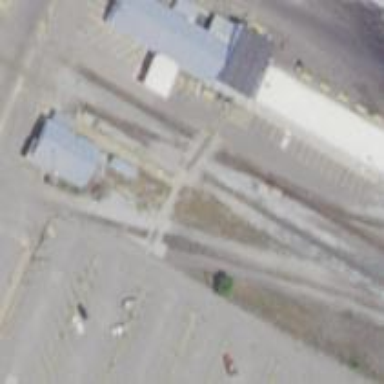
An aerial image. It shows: Railway crossing.